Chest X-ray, PA view. Patient: 36 years old, sex F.
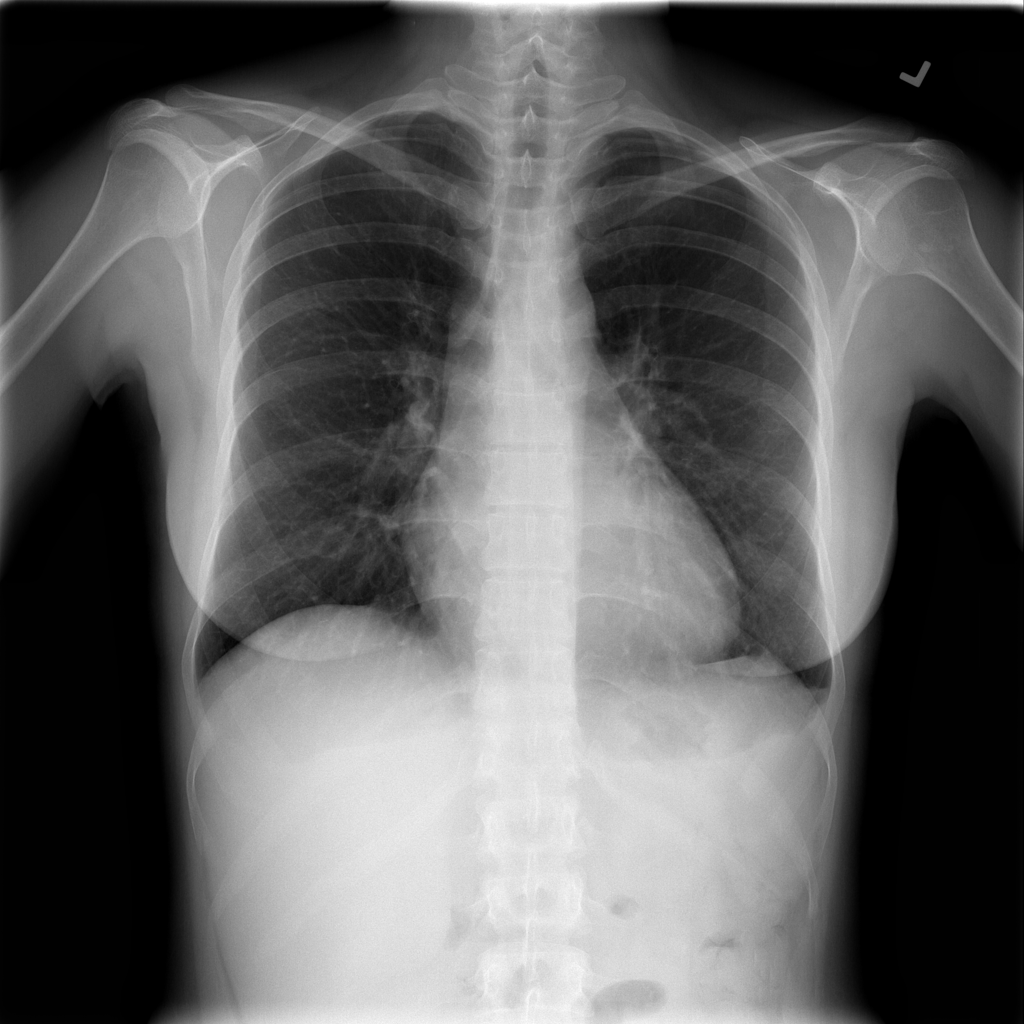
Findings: Effusion